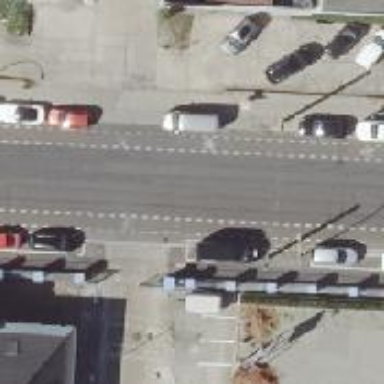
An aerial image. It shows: Tram level crossing on the railway.